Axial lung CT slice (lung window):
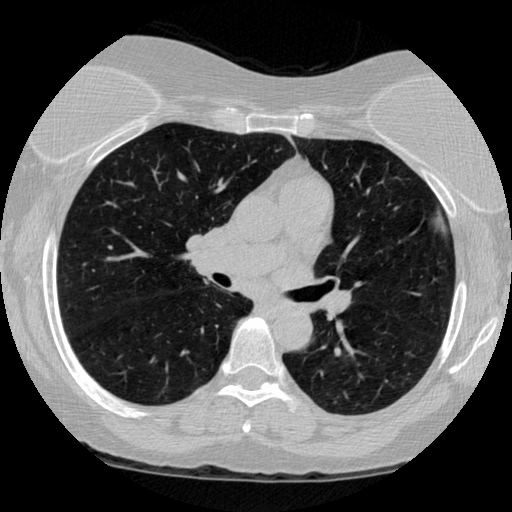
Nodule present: no